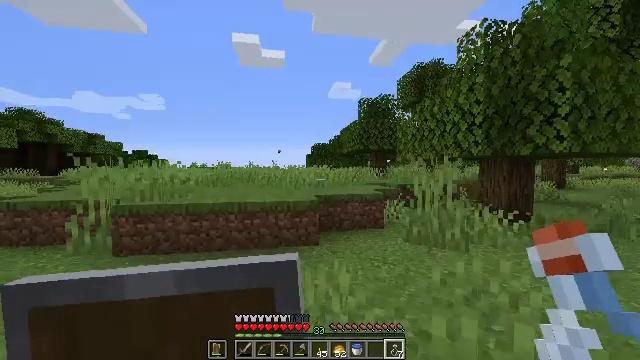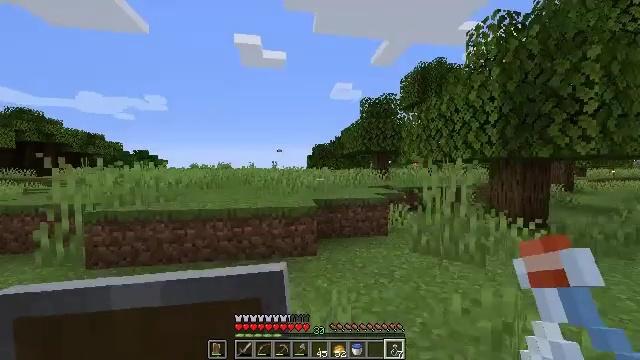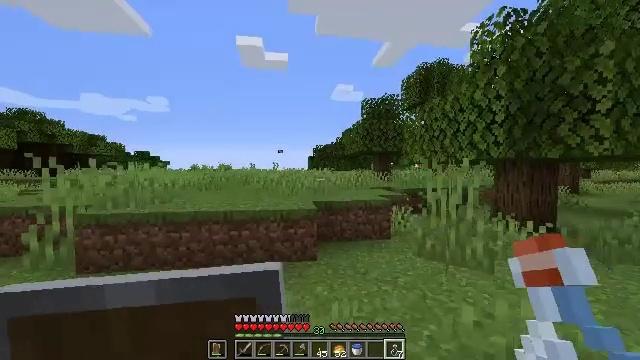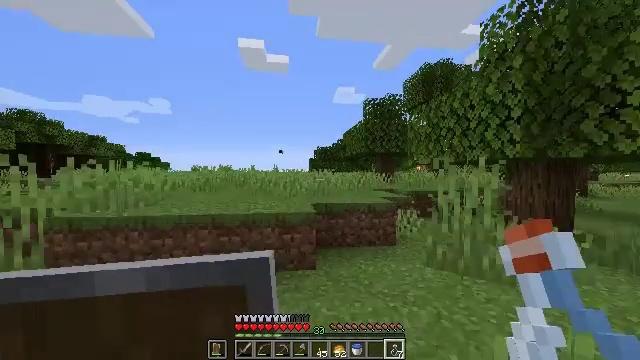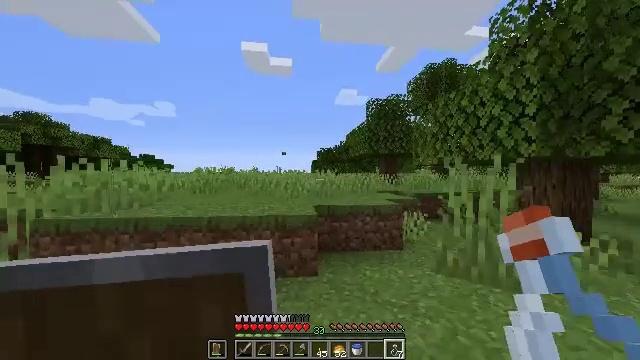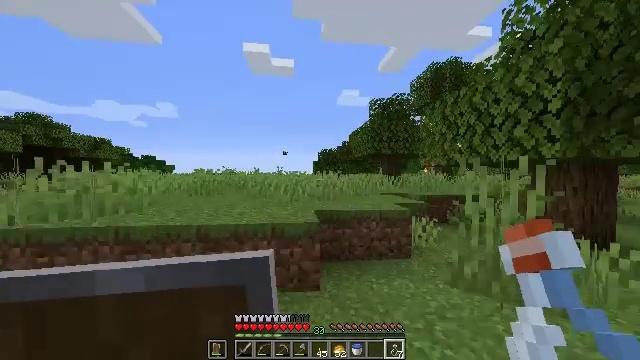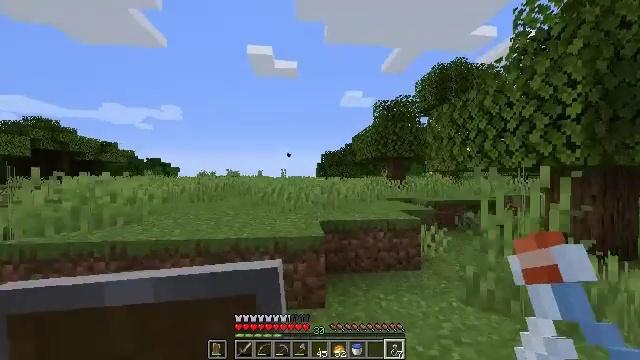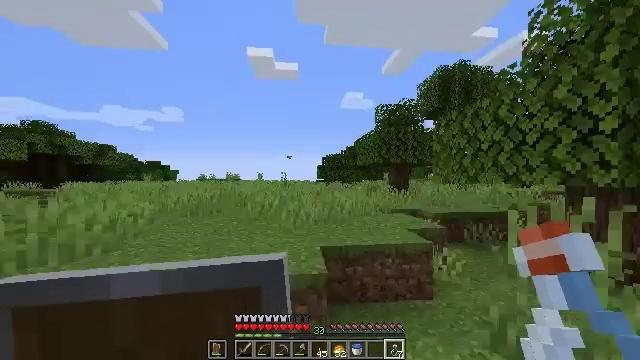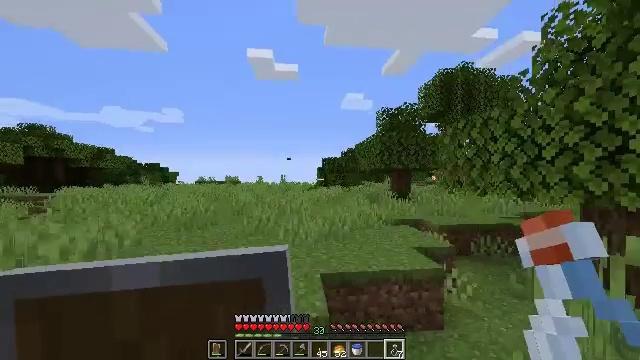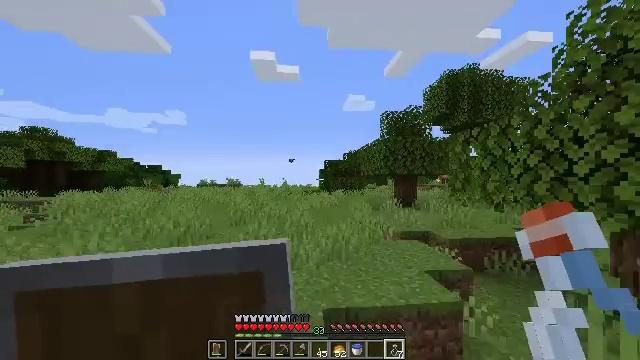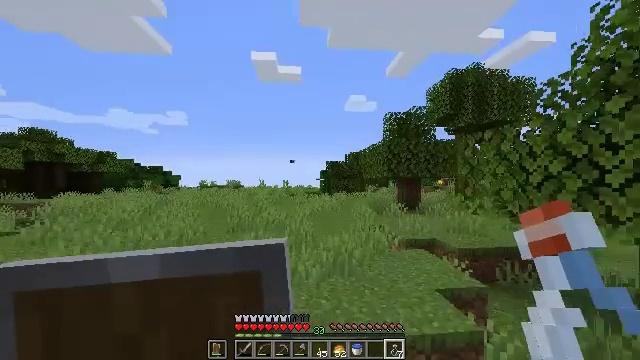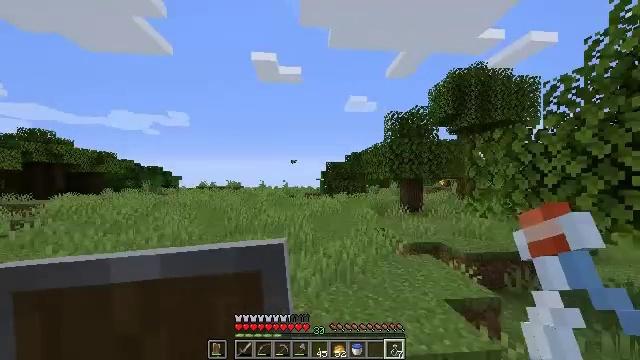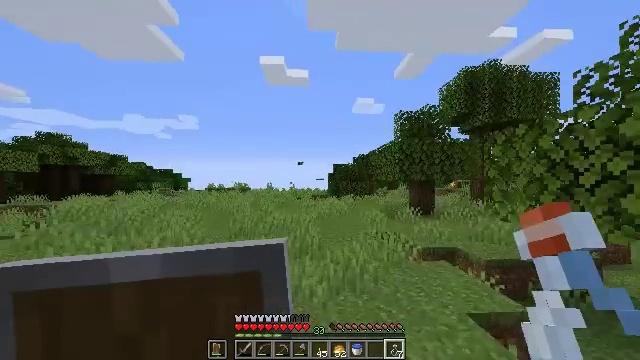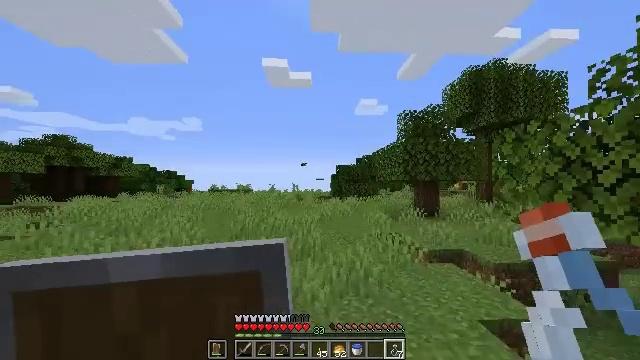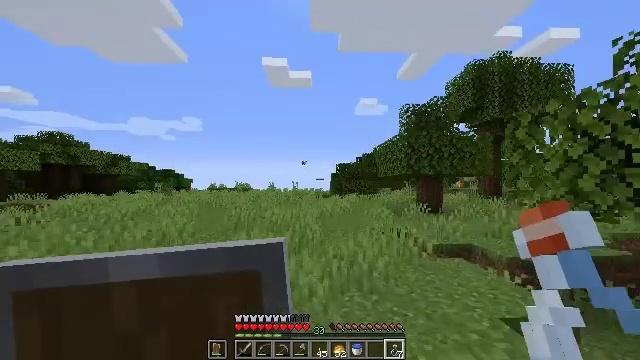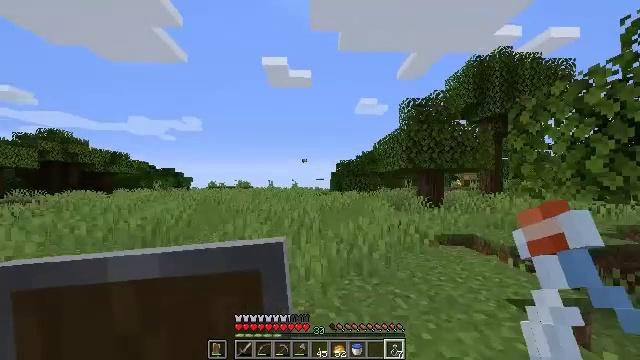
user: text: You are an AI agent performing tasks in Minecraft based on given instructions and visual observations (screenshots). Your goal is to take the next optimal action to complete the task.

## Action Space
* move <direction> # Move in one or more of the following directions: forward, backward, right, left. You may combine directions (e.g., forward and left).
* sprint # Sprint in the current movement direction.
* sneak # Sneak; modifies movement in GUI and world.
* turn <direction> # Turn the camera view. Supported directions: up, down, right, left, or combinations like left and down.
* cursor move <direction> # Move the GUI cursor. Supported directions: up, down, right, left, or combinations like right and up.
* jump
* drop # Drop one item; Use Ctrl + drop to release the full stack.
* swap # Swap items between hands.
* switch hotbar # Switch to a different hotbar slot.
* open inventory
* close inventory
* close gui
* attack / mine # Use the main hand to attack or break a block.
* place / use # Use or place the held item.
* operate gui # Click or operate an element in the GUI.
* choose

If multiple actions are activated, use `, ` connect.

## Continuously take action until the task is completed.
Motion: motion action
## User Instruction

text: Mine the dandelion from the ground.
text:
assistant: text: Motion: move forward
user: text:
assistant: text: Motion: move forward
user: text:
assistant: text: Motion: move forward
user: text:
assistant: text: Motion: move forward
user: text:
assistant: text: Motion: move forward
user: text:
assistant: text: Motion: move forward, jump
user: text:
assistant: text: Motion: move forward, jump
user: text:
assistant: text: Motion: move forward, jump
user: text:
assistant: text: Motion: move forward
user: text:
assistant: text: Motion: move forward
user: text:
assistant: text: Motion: move forward
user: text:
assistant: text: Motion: move forward, turn left
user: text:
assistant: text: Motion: move forward
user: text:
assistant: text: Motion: move forward
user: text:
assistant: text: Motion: move forward
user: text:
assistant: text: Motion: move forward
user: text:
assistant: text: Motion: move forward
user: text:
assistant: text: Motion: move forward, turn right and down
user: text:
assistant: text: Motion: move forward
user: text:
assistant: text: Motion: move forward
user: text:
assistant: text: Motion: move forward, jump
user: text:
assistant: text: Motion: move forward, jump
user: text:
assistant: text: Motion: move forward, jump
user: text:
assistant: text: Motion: move forward
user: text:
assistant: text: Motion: move forward
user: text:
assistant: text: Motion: move forward
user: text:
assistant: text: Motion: move forward
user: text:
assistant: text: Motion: move forward
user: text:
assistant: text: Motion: move forward
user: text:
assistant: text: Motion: move forward, sprint